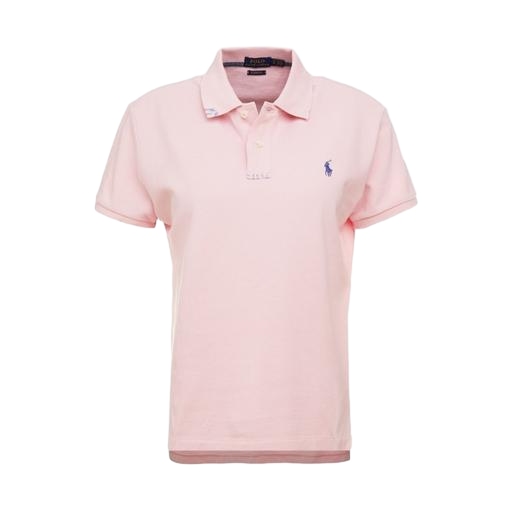
pink classic-fit polo shirt, pink pique polo shirt, skinny-fit polo shirt, white background